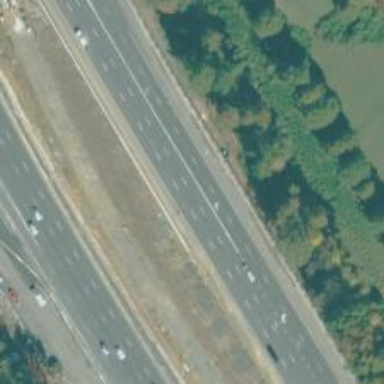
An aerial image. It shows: Motorway junction.